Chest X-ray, AP view. Patient: 71 years old, sex M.
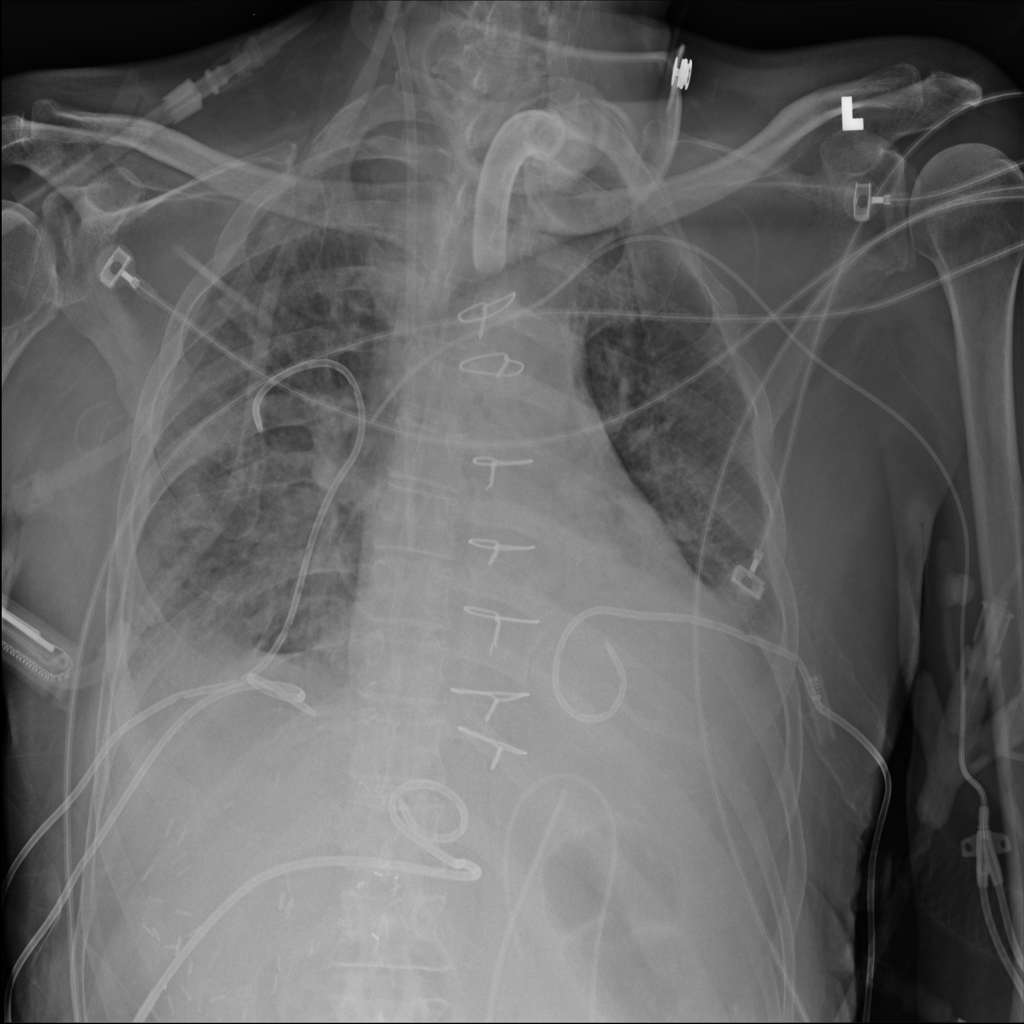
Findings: Effusion, Infiltration